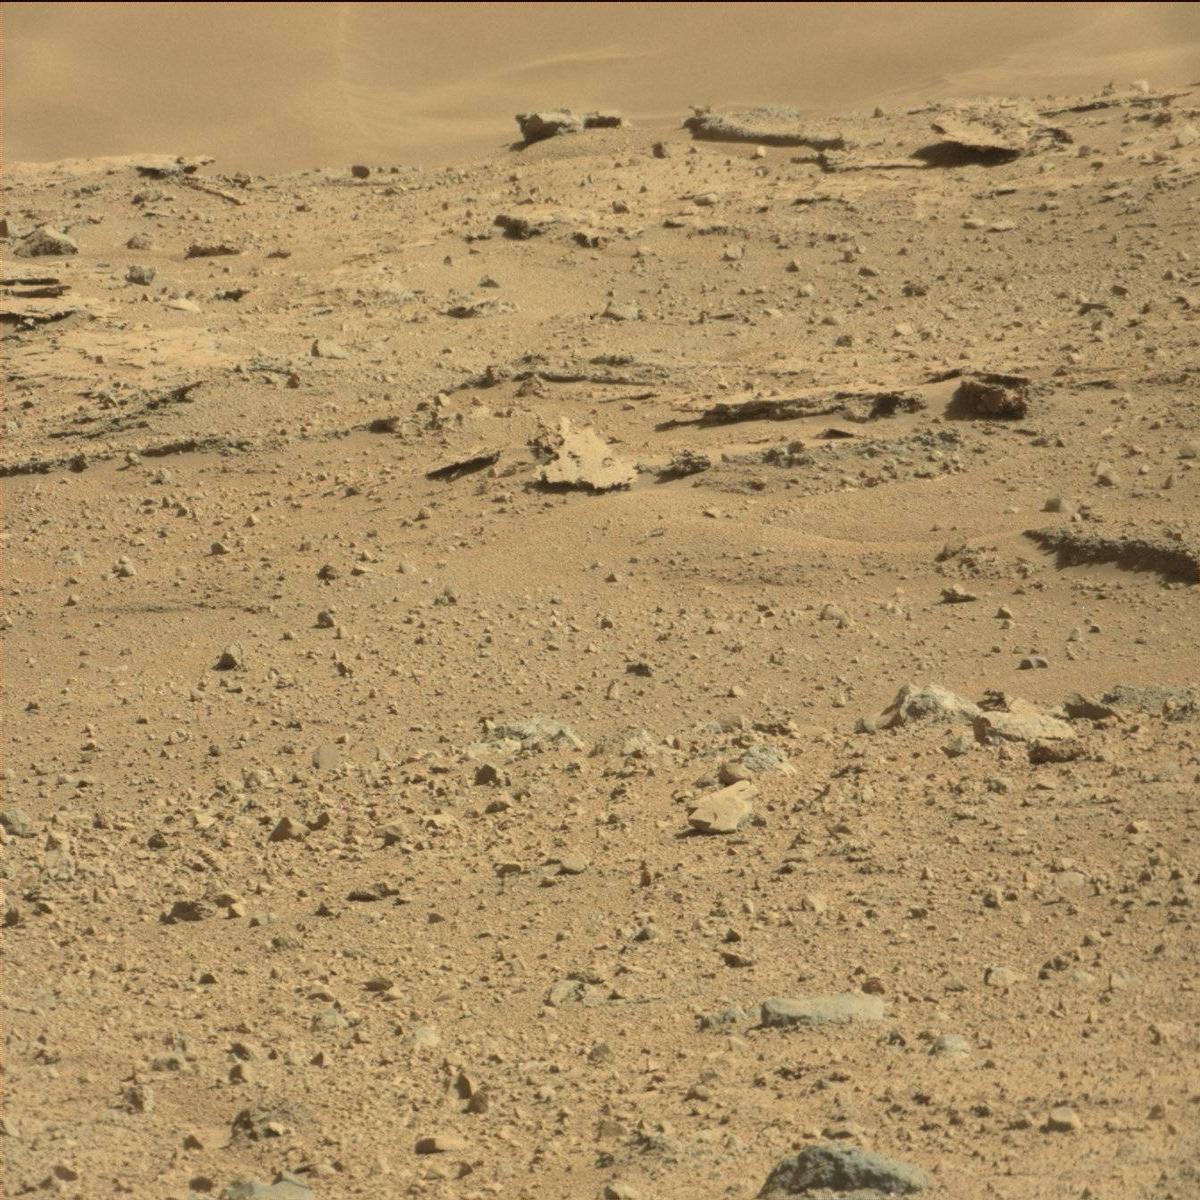
Terrain classes present: Bedrock, Sand / Soil